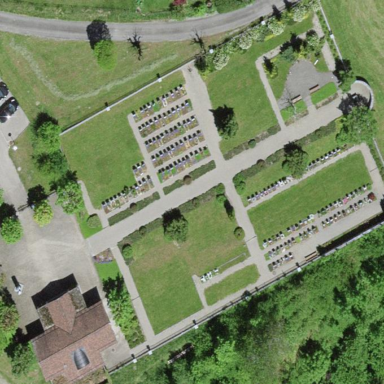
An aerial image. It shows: Cemetery.